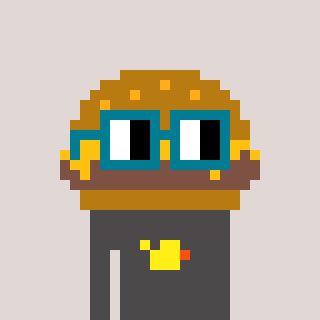
a pixel art character with square dark green glasses, a burger-shaped head and a grayscale-colored body on a warm background